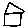
Label: house